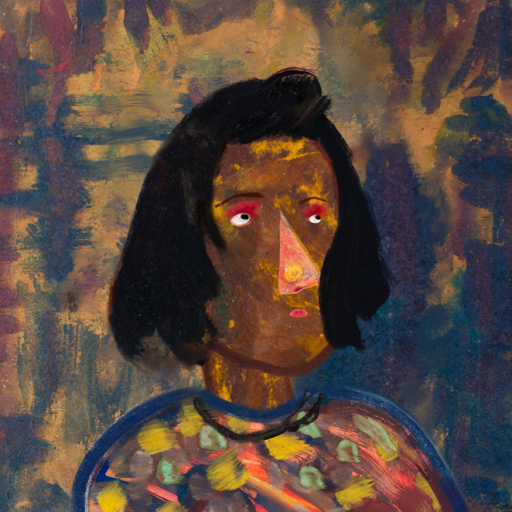
Background: InTheSun, Head And Neck Side: Comrade, Face Side: Irani, Bust: Mother_And_Son_Mother, Hair Side: Mosgoul, Head Accessory: Blank, Second Necklace: Blank, Necklace: Orphan, Baby: Blank